Question: I ran into a problem today and I was hoping someone could answer/explain for me. I was trying to add a new role and new user to tomcat-users.xml ,and add a realm to server.xml ,to test some basic authentication in a small web app I am playing with. I made the change in the base tomcat directory then tried logging in with the new role. Nothing seemed to work. I've just discovered that Eclipse created a new tomcat-users.xml and server.xml when I created the server instance so I figured I would just add my new user there(and realm) and everything would be fine; however, when I change those files its not applied to the server. I restarted eclipse and it changed both files to default. i read somewhere about this awful workaround, delete the tomcat-reinstall tomcat in eclipse and it will import the latest tomcat-users.xml into eclipse. my question is: is there a way to change tomcat users from eclipse? if not, is there other solution other than delete the server?
thanx
chk it out
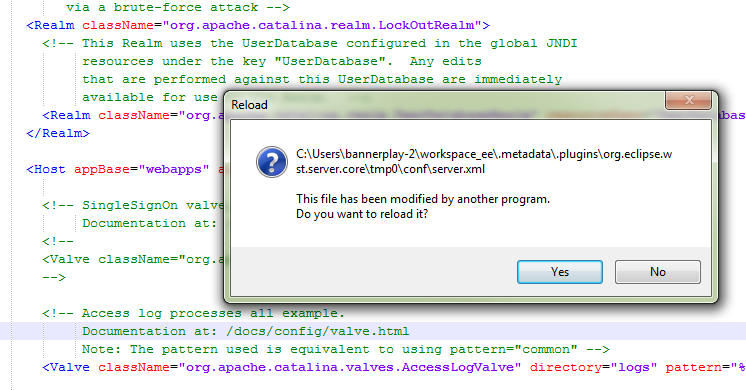
Answer: You should be editing the original files in your Servers project instead of the deployed copies directly.